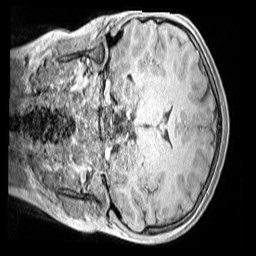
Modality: MP2RAGE
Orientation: coronal
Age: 11
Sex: female
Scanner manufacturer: siemens
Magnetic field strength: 3 T
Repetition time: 4 s
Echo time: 0.00299 s